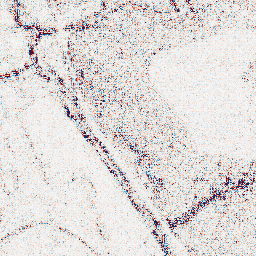
Category: wavelet
Decomposition family: wavelet_reverse_biorthogonal
Decomposition parameters: wavelet: rbio4.4
level: 1
Upsampling method: nearest
Upsampling parameters: scale: 8
Upsampling scale: 8